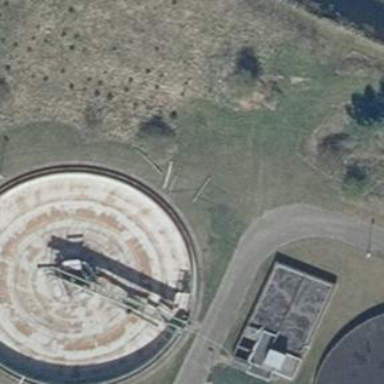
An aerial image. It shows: Image of wastewater.